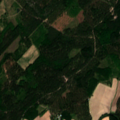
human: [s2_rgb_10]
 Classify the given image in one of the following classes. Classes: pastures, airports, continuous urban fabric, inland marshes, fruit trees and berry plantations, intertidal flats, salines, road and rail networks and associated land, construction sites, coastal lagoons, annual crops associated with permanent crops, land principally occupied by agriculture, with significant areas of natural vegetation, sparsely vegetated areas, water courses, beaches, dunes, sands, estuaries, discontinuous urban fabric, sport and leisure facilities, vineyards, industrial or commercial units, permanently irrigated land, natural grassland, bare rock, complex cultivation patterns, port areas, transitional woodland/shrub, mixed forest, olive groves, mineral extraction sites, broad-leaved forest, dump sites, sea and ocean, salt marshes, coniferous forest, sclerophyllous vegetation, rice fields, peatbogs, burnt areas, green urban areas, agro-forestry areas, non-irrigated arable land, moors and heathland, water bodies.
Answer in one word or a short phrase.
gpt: land principally occupied by agriculture, with significant areas of natural vegetation, coniferous forest